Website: home-depot
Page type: receipt
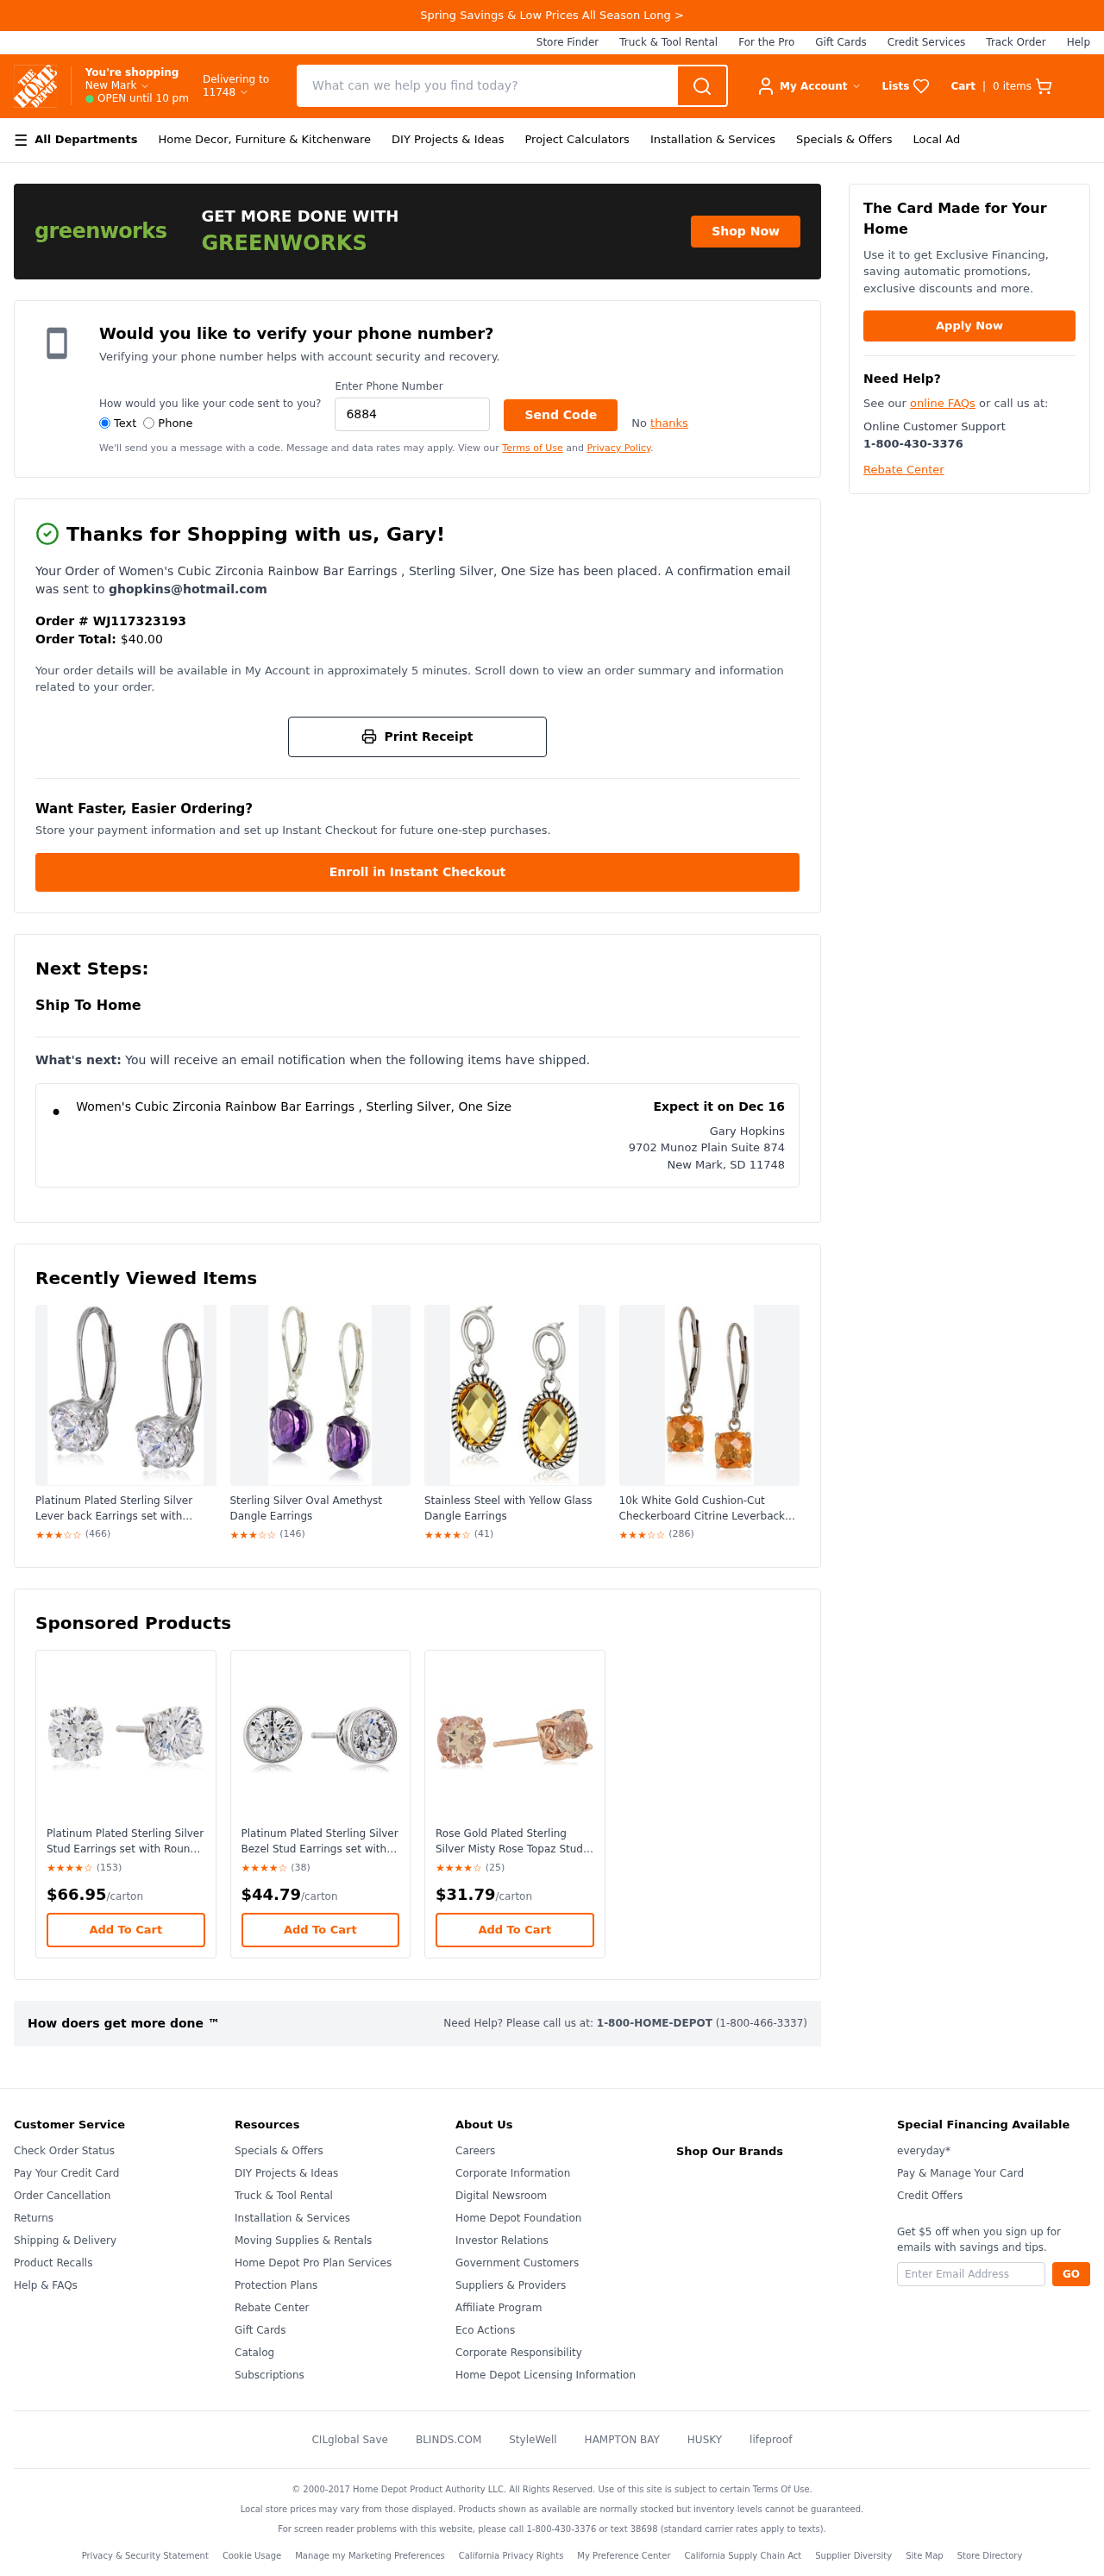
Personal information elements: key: PII_CITY
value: New Mark
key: PII_CITY_STATE_ZIP
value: New Mark, SD 11748
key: PII_EMAIL
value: ghopkins@hotmail.com
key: PII_FIRSTNAME
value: Gary
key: PII_FULLNAME
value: Gary Hopkins
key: PII_PHONE
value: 6884134830
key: PII_POSTCODE
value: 11748
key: PII_STREET
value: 9702 Munoz Plain Suite 874
Product elements: key: PRODUCT1_NAME
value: Women's Cubic Zirconia Rainbow Bar Earrings , Sterling Silver, One Size
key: PRODUCT2_NAME
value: Platinum Plated Sterling Silver Lever back Earrings set with Round Swarovski Zirconia (2 cttw)
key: PRODUCT2_RATING
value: ★★★☆☆
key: PRODUCT2_NUM_RATINGS
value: (466)
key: PRODUCT3_NAME
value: Sterling Silver Oval Amethyst Dangle Earrings
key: PRODUCT3_RATING
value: ★★★☆☆
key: PRODUCT3_NUM_RATINGS
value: (146)
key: PRODUCT4_NAME
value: Stainless Steel with Yellow Glass Dangle Earrings
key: PRODUCT4_RATING
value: ★★★★☆
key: PRODUCT4_NUM_RATINGS
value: (41)
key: PRODUCT5_NAME
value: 10k White Gold Cushion-Cut Checkerboard Citrine Leverback Earrings (6mm)
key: PRODUCT5_RATING
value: ★★★☆☆
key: PRODUCT5_NUM_RATINGS
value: (286)
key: PRODUCT6_NAME
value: Platinum Plated Sterling Silver Stud Earrings set with Round Cut Swarovski Zirconia (2 cttw)
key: PRODUCT6_RATING
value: ★★★★☆
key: PRODUCT6_NUM_RATINGS
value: (153)
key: PRODUCT6_PRICE
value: $66.95
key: PRODUCT7_NAME
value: Platinum Plated Sterling Silver Bezel Stud Earrings set with Swarovski Zirconia (2 cttw)
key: PRODUCT7_RATING
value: ★★★★☆
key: PRODUCT7_NUM_RATINGS
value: (38)
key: PRODUCT7_PRICE
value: $44.79
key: PRODUCT8_NAME
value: Rose Gold Plated Sterling Silver Misty Rose Topaz Stud Earrings made with Swarovski Topaz Gemstones
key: PRODUCT8_RATING
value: ★★★★☆
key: PRODUCT8_NUM_RATINGS
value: (25)
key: PRODUCT8_PRICE
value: $31.79
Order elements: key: ORDER_NUM_ITEMS
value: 0
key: ORDER_ID
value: WJ117323193
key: ORDER_TOTAL
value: $40.00
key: ORDER_DELIVERY_DATE
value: Expect it on Dec 16